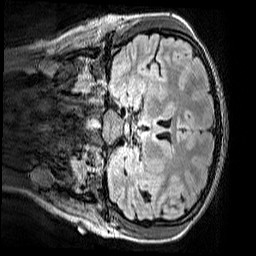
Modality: FLAIR
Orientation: coronal
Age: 13
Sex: female
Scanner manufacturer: siemens
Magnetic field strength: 3 T
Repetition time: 5 s
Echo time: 0.388 s